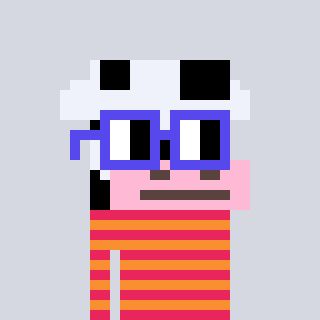
a pixel art character with square blue glasses, a cow-shaped head and a orange-colored body on a cool background